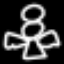
Label: angel